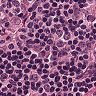
Metastatic tissue present: no